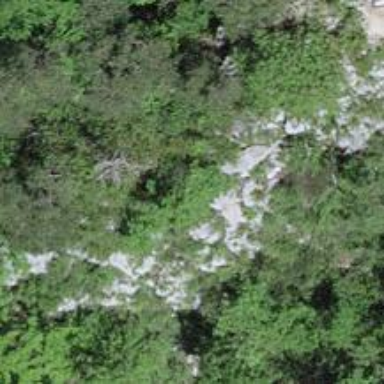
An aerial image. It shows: Natural cliff.